Question: I'm currently developing two different React applications which use Deck.GL to render two maps, each with a different type of layer.
When using them as standalone they both work perfectly, however, when the two get mounted in the same parent application, the second map I visit crashes (due to loading the library two times or so it seems).
Given that, I added Deck.GL to Webpack externals of both applications and added an unpkg link to the parent application. However, this gives an "Unable to resolve 'h3'" error, so I also put h3-js in externals but it keeps searching for it on Deck.GL javascript.
My next step was to import from the @deck.gl/core, @deck.gl/react, @deck.gl/layers, etc instead and only load what is needed, but I got a similar error as it was searching for 'luma' in @deck.gl/layers.
So, how do I correctly define Deck.GL as a Webpack external?
The error I get when adding deck.gl to externals:
> Unable to resolve bare specifier "h3" from <URL>
The errors when I navigate to the second map which uses different layers:

It seems this error is launched when using Angular routing to navigate through the page, if I use simple '<a href>' they work perfectly because it reloads the whole page and doesn't load two instances of the library.
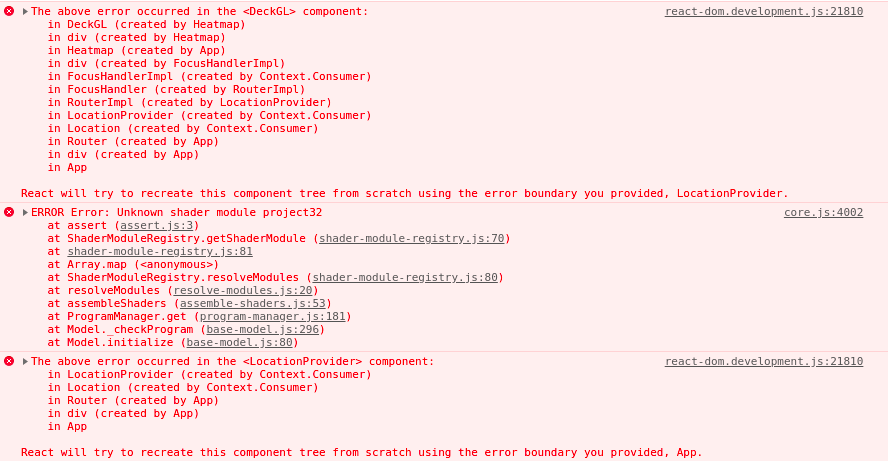
Answer: The problem was caused by incorrect webpack externals configurations and mistakes selecting what bundles to import from unpkg/jsdelivr. If anyone runs into the same problem just look at Deck's own website:
'''
config.externals = {
'highlight.js': 'hljs',
'h3-js': 'h3',
'deck.gl': 'deck',
'@deck.gl/aggregation-layers': 'deck',
'@deck.gl/core': 'deck',
'@deck.gl/extensions': 'deck',
'@deck.gl/geo-layers': 'deck',
'@deck.gl/layers': 'deck',
'@deck.gl/mesh-layers': 'deck',
'@loaders.gl/core': 'loaders',
'@luma.gl/core': 'luma',
'mapbox-gl': 'mapboxgl'
};
'''
<URL>
'''
<script src='https://api.tiles.mapbox.com/mapbox-gl-js/v1.3.1/mapbox-gl.js'></script>
<script src="https://unpkg.com/h3-js"></script>
<script src="https://bundle.run/s2-geometry@1.2.10"></script>
<script src="https://unpkg.com/deck.gl@^8.0.0/dist.min.js"></script>
'''
<URL>